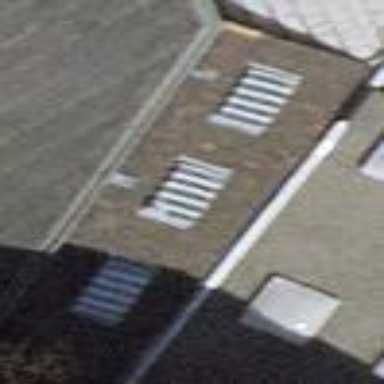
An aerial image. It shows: View of roof of building.